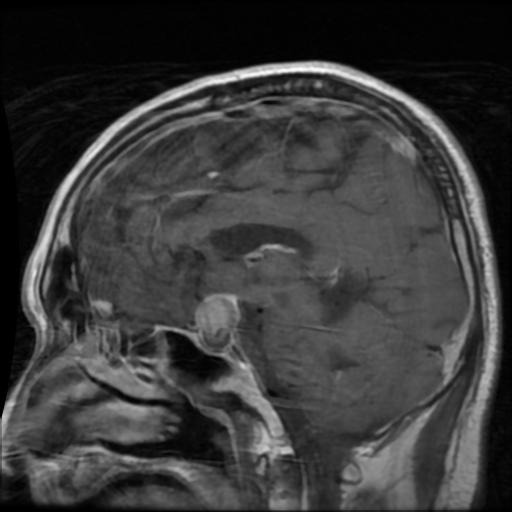
Label: pituitary